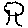
Label: tree